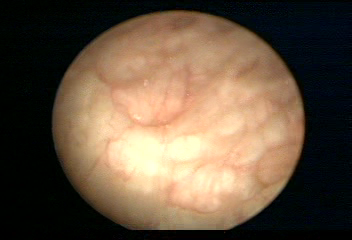
Modality: WLC
Class: Normal mucosa
Bladder cancer association: No